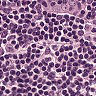
Metastatic tissue present: no